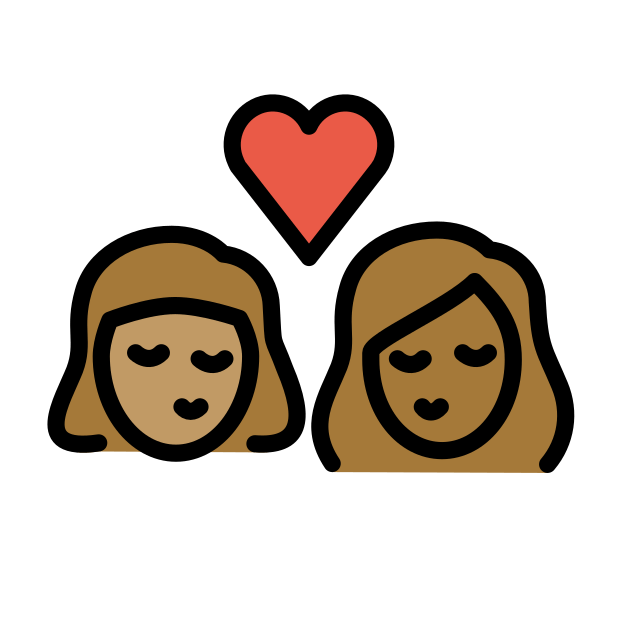
kiss: woman, woman, medium skin tone, medium-dark skin tone